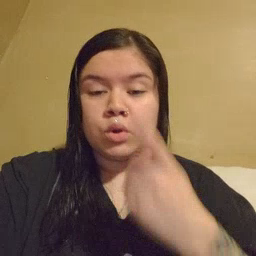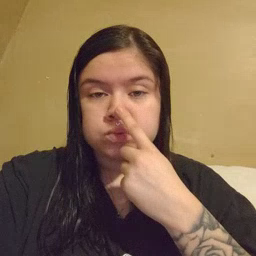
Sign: nose